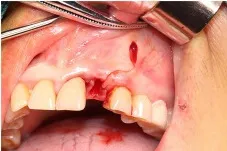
Intraoperative images. (A,B) Removal of cyst tissue and affected teeth.
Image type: medical_photograph (oral_photograph)